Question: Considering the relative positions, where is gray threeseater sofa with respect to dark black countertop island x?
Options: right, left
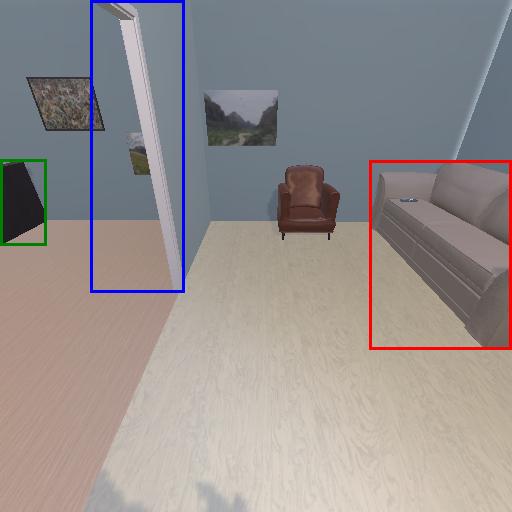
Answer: right